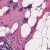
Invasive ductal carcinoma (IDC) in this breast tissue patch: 0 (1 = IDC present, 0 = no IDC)